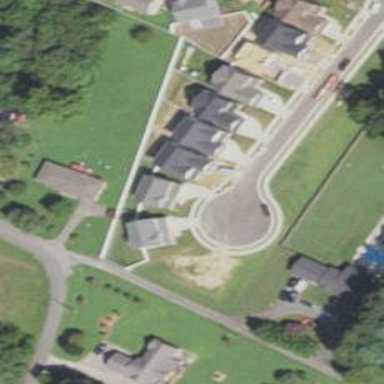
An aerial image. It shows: Turning circle on the road.